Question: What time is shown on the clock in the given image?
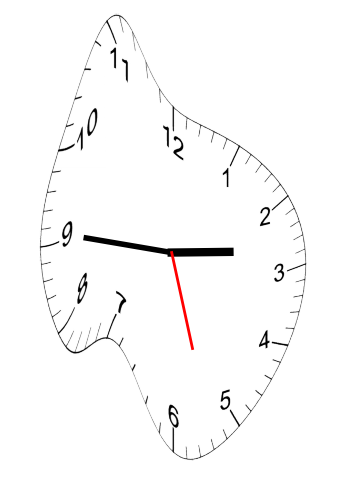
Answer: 02:45:27